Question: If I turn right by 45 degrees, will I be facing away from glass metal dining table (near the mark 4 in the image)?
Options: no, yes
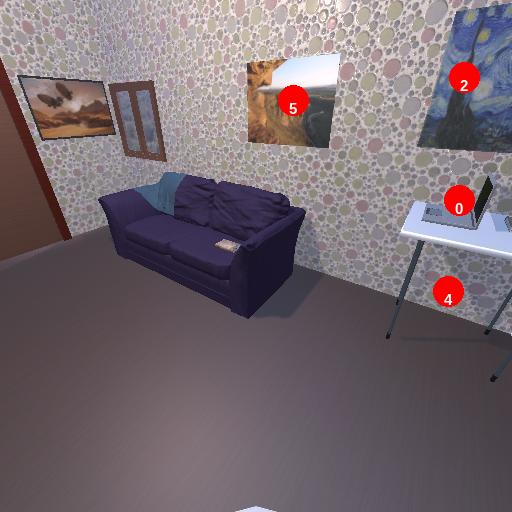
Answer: no